Question: I can't believe I couldn't find the answer to this....
I no longer need to use a SplitContainer in my WinForms UI. But whenever I delete the SplitContainer, I lose all of my other controls too -- buttons, labels, textboxes, and charts. Anything that was in the SplitContainer is deleted as well. Very annoying.
What is the best way to remove a SplitContainer control but leave everything else in place?
Trivial Example:

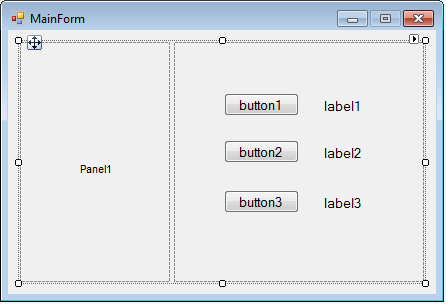
Answer: Make room on your form and drag those controls into the empty space.
Alternatively, go to View - Other Windows - Document Outline and move the child controls out of the SplitContainer's hierarchy.

Do not cut and paste since that will sever your event handlers.